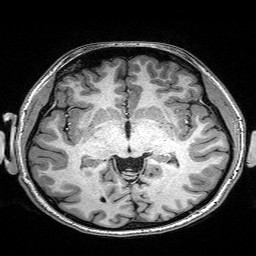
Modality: T1w
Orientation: coronal